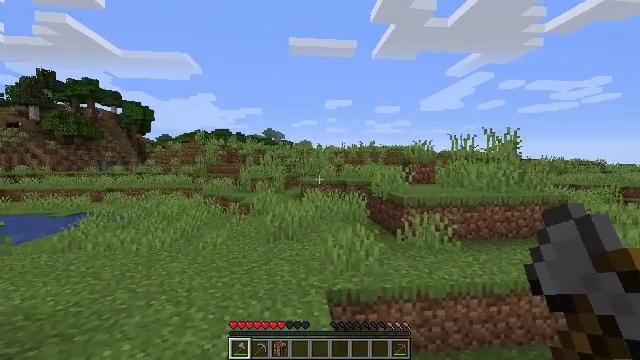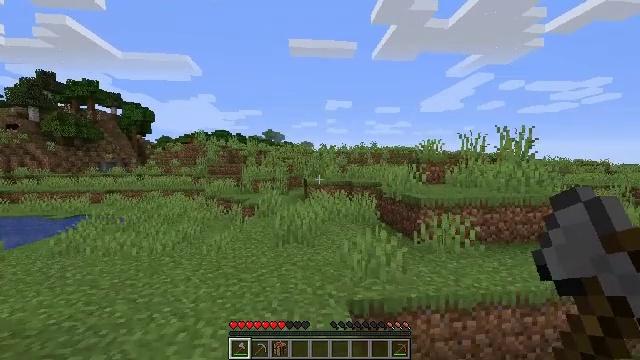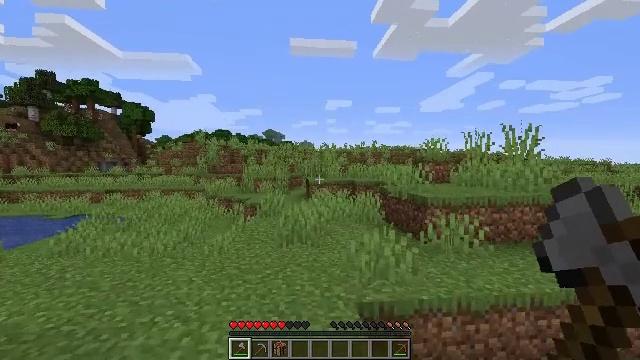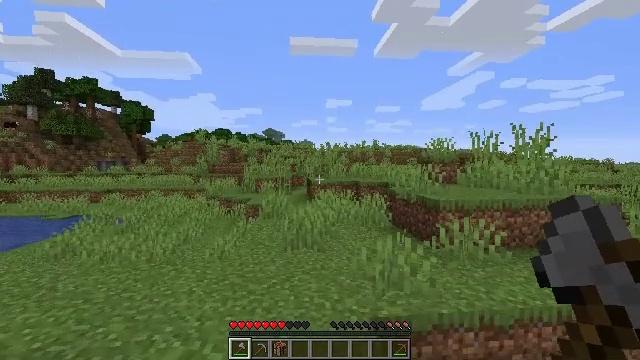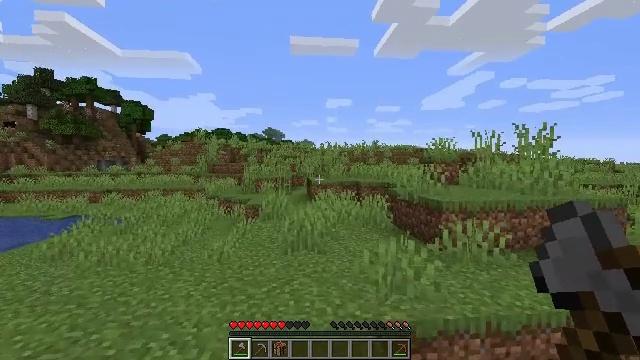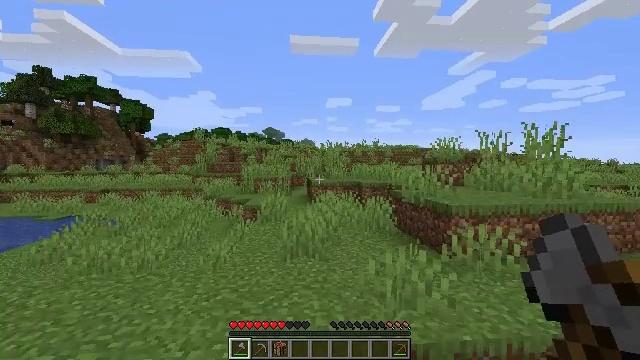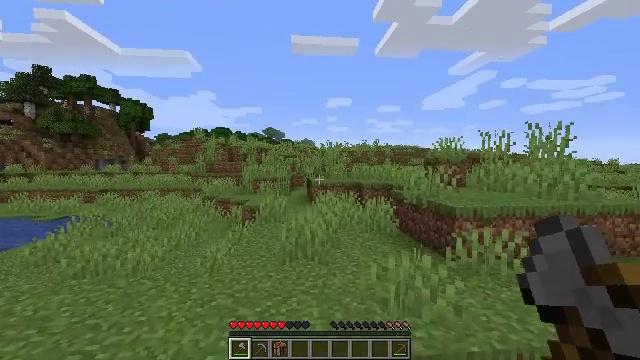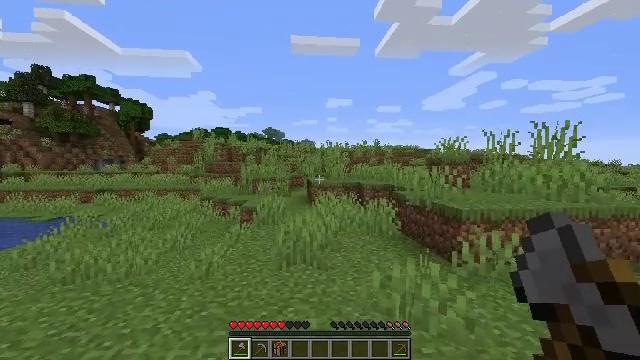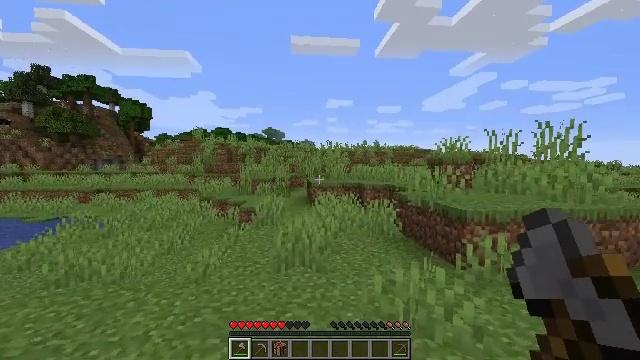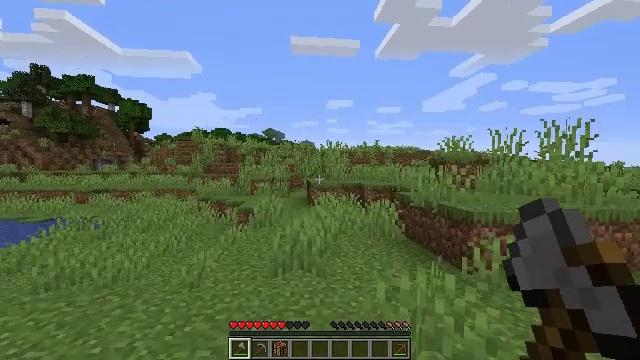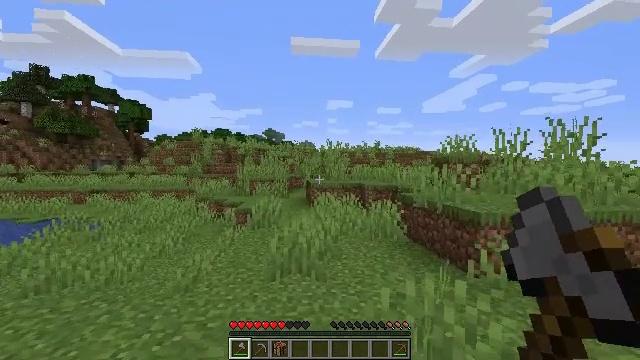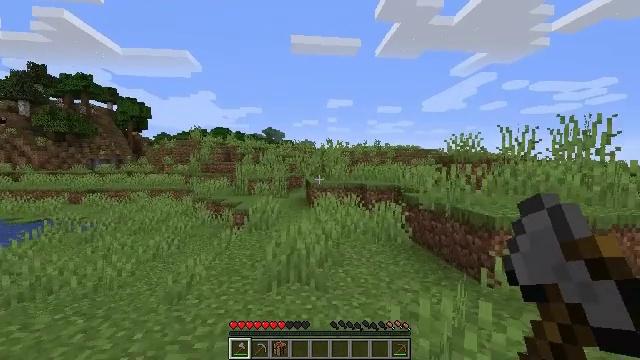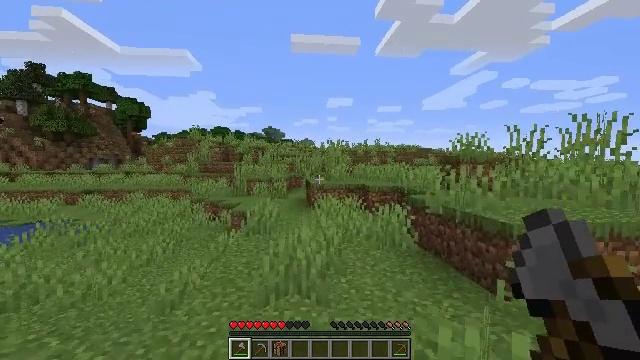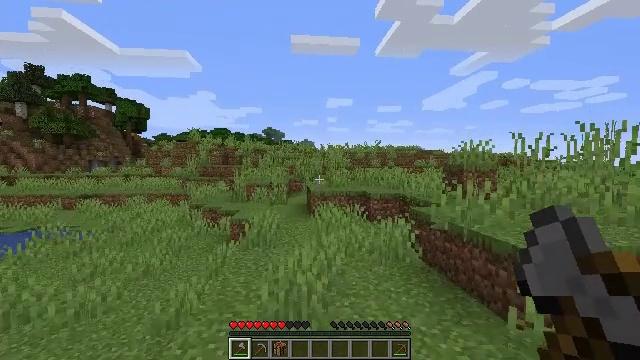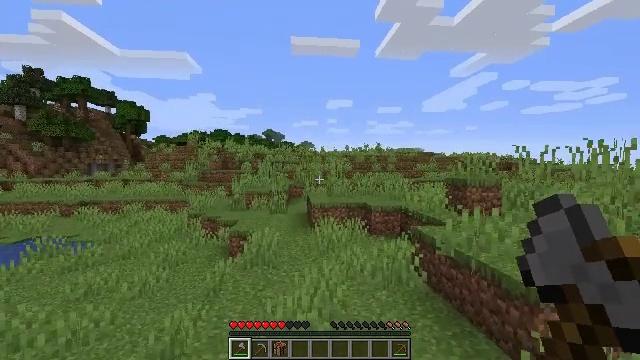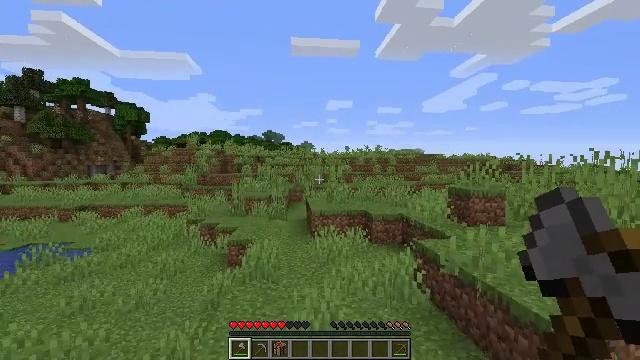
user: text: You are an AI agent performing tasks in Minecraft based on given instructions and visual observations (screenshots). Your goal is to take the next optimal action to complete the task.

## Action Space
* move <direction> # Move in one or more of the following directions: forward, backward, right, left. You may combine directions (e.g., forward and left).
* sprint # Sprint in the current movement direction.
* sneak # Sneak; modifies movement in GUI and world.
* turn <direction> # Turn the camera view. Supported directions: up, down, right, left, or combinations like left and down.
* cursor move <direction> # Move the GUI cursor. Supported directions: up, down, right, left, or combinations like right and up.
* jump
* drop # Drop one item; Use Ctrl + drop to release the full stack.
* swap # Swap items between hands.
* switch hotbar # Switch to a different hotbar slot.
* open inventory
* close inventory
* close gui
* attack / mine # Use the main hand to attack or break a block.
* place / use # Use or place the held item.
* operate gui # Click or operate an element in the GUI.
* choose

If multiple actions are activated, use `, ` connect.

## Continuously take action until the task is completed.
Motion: motion action
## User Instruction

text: Gather seagrass near the seafloor.
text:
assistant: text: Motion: move forward and move left
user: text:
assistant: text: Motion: move forward and move left
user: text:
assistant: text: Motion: move forward
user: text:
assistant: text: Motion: move forward
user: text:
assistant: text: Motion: move forward
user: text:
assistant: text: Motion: move forward
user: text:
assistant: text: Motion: move forward
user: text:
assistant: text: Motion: move forward
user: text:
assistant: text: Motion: move forward
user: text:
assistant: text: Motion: move forward
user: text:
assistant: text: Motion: move forward
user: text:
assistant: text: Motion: move forward
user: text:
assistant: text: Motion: move forward, jump
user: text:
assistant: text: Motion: move forward, jump
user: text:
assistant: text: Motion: move forward, jump
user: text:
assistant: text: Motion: move forward, jump
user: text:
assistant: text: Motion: move forward
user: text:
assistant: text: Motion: move forward
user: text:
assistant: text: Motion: move forward
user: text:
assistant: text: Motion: move forward
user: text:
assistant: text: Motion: move forward
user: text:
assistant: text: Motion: move forward
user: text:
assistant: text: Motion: move forward
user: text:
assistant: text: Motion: move forward
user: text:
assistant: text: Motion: move forward
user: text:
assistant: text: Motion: move forward
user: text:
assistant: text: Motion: move forward
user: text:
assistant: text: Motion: move forward
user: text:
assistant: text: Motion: move forward
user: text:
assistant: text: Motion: move forward